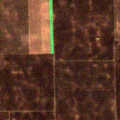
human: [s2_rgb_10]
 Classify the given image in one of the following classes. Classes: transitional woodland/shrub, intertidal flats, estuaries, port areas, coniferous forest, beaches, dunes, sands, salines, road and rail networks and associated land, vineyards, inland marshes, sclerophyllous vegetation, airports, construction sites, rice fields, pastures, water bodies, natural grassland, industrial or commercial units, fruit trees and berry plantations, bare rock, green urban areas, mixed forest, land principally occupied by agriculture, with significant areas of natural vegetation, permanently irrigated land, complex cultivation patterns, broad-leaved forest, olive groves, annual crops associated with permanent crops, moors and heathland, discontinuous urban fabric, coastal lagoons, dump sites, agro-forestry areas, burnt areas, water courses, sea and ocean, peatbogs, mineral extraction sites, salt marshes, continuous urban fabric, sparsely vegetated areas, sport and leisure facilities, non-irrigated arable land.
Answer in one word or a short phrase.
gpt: non-irrigated arable land